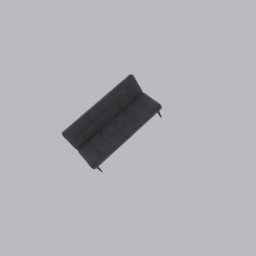
Label: furniture